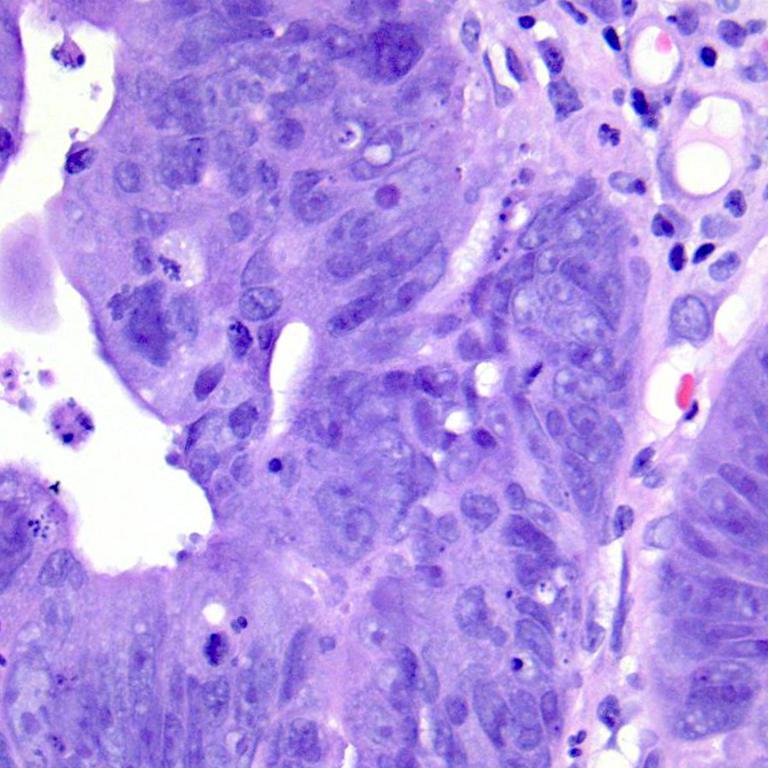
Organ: colon
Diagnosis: adenocarcinomas